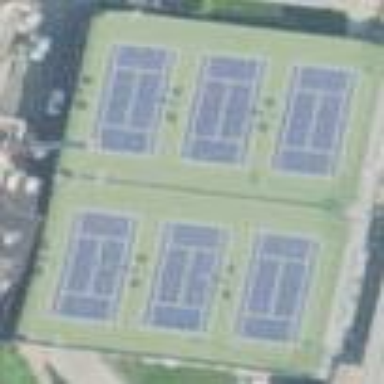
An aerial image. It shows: Tennis court on pitch.